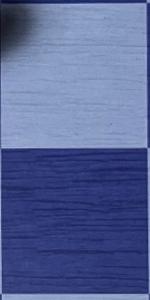
Label: Empty